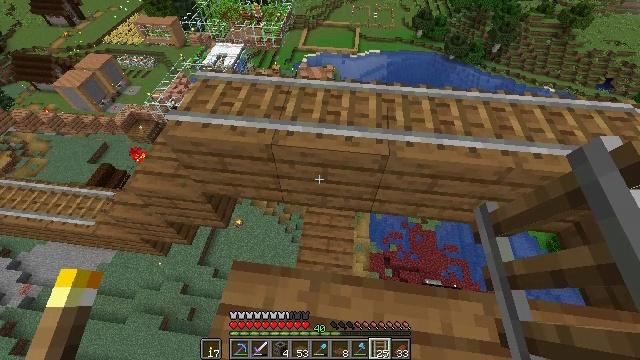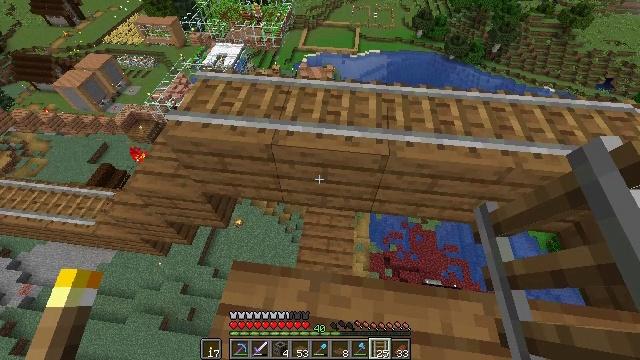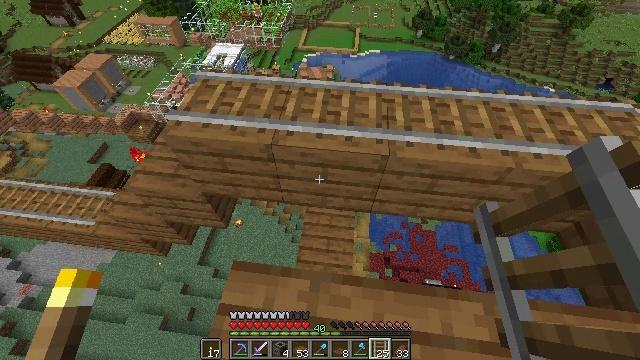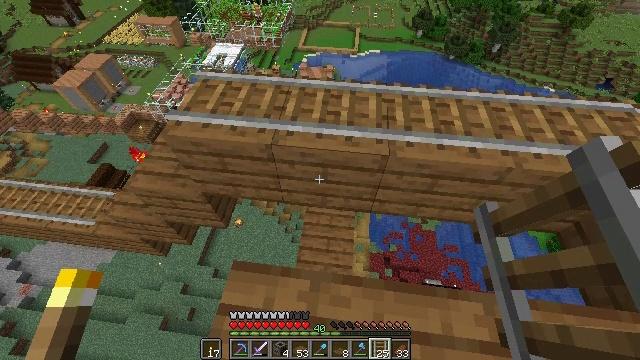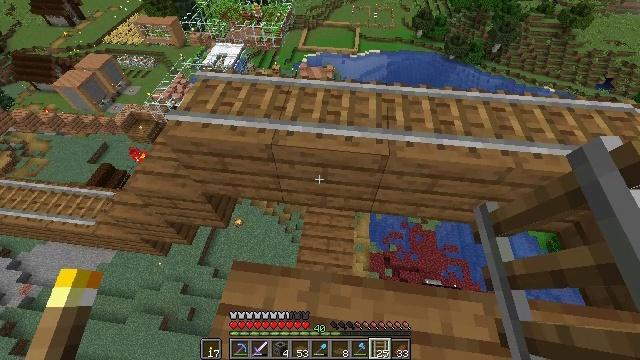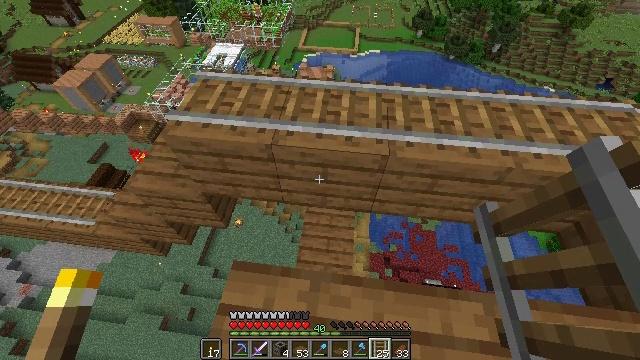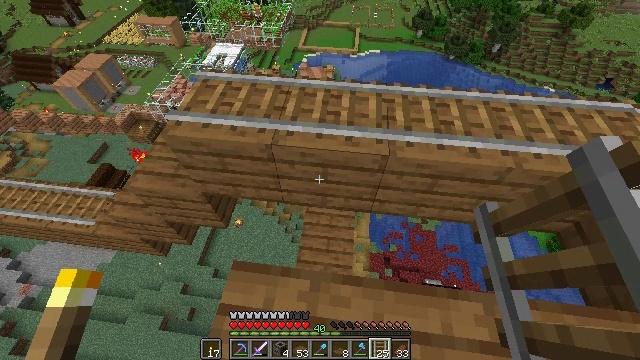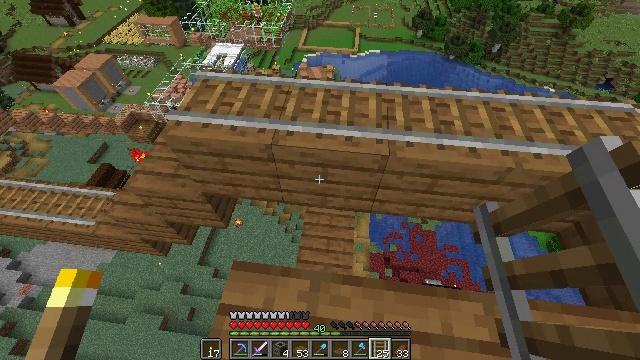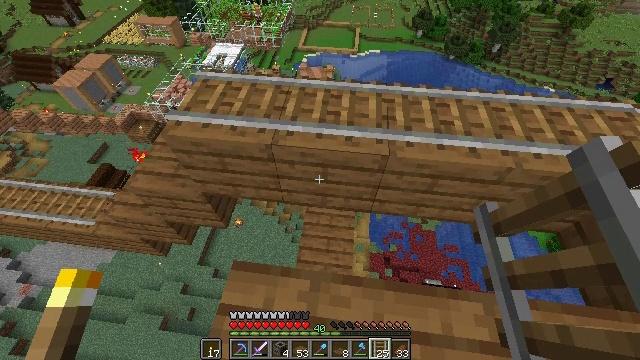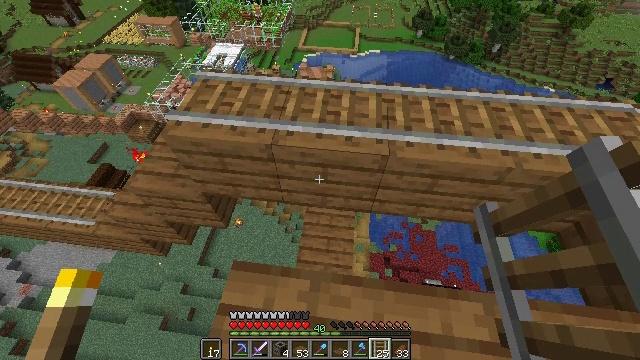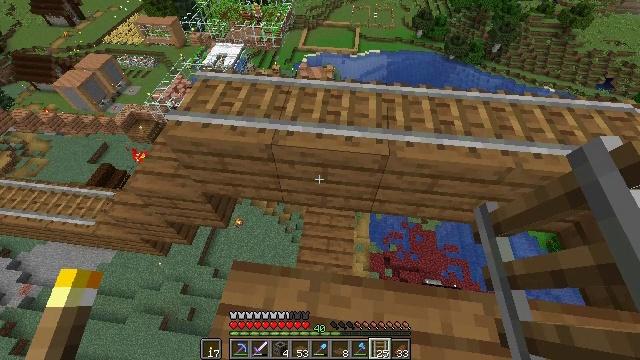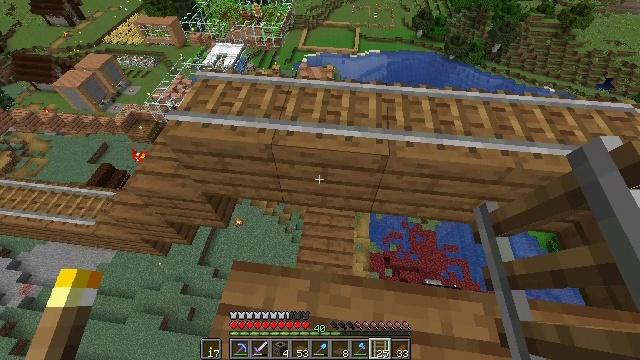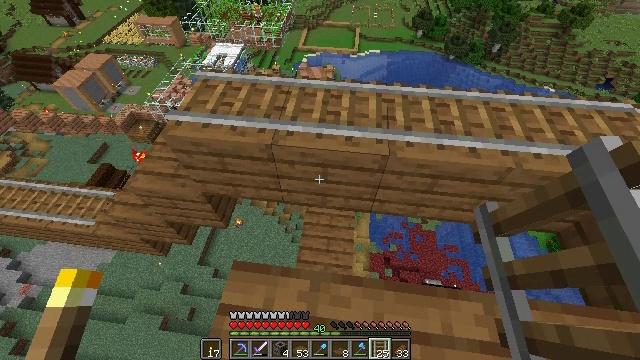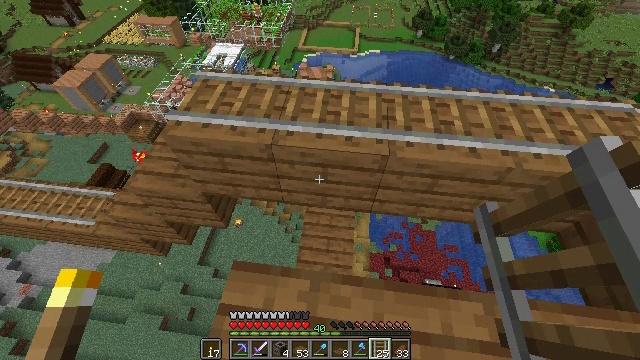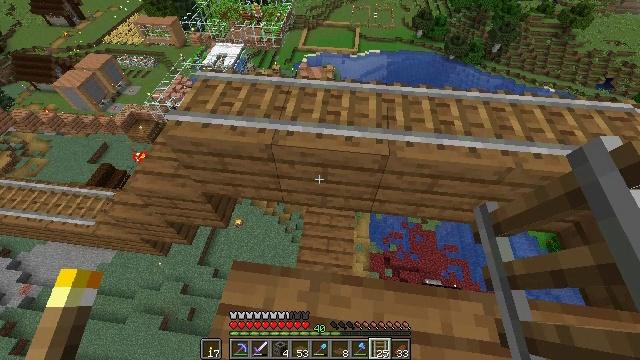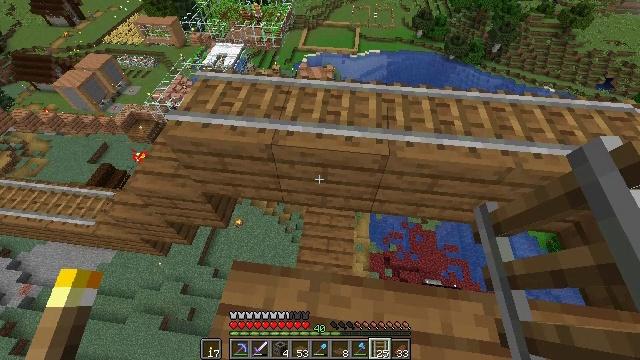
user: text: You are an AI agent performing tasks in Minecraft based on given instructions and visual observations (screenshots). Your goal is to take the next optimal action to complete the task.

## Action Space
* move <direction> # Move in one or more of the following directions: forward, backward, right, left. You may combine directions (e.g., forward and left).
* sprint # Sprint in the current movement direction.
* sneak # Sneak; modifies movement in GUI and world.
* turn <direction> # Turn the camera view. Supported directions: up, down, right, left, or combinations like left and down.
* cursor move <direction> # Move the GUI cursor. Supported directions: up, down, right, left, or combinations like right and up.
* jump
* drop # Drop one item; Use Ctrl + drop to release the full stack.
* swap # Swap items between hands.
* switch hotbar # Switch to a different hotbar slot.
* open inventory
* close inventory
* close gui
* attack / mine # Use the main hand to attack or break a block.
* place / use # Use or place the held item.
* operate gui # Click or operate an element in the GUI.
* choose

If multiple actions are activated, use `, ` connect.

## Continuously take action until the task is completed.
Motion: motion action
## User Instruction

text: Put the ingredients together and craft a rabbit stew.
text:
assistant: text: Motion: no_op
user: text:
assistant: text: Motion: no_op
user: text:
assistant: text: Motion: no_op
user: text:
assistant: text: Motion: no_op
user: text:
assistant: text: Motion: no_op
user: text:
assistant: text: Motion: no_op
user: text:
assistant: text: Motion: no_op
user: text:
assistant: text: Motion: no_op
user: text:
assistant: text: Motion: no_op
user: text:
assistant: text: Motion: no_op
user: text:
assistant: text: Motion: no_op
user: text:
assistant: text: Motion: no_op
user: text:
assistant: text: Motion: no_op
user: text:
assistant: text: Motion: no_op
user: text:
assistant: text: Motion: no_op
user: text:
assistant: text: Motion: no_op
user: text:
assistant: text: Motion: no_op
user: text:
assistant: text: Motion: no_op
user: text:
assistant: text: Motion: no_op
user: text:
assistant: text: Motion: no_op
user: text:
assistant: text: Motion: no_op
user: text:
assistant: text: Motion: no_op
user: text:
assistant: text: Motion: no_op
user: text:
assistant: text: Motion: no_op
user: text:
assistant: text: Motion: no_op
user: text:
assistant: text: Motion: no_op
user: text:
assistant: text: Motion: no_op
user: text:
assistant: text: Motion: no_op
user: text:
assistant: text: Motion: no_op
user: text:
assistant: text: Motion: no_op